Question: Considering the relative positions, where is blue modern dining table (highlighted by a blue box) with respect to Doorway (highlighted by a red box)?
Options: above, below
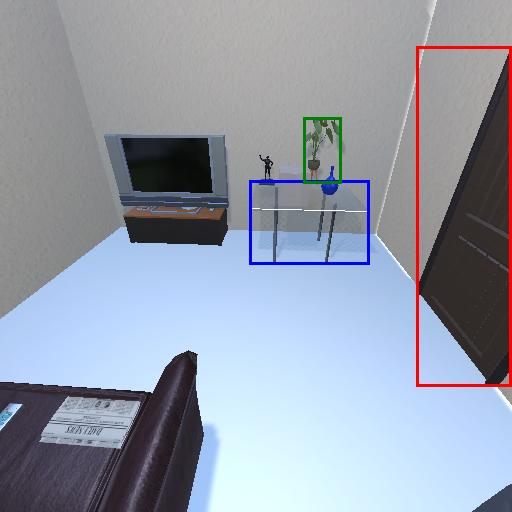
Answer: above